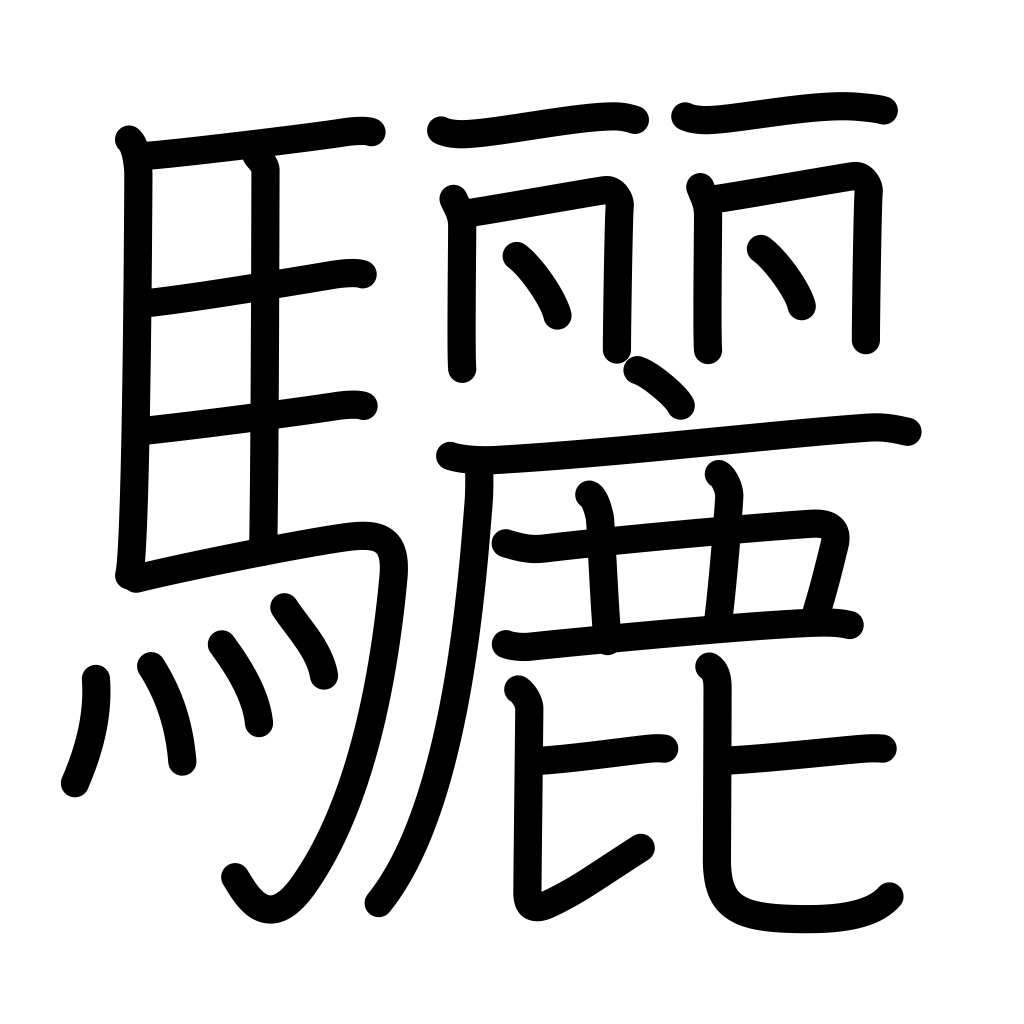
Meaning: black horse